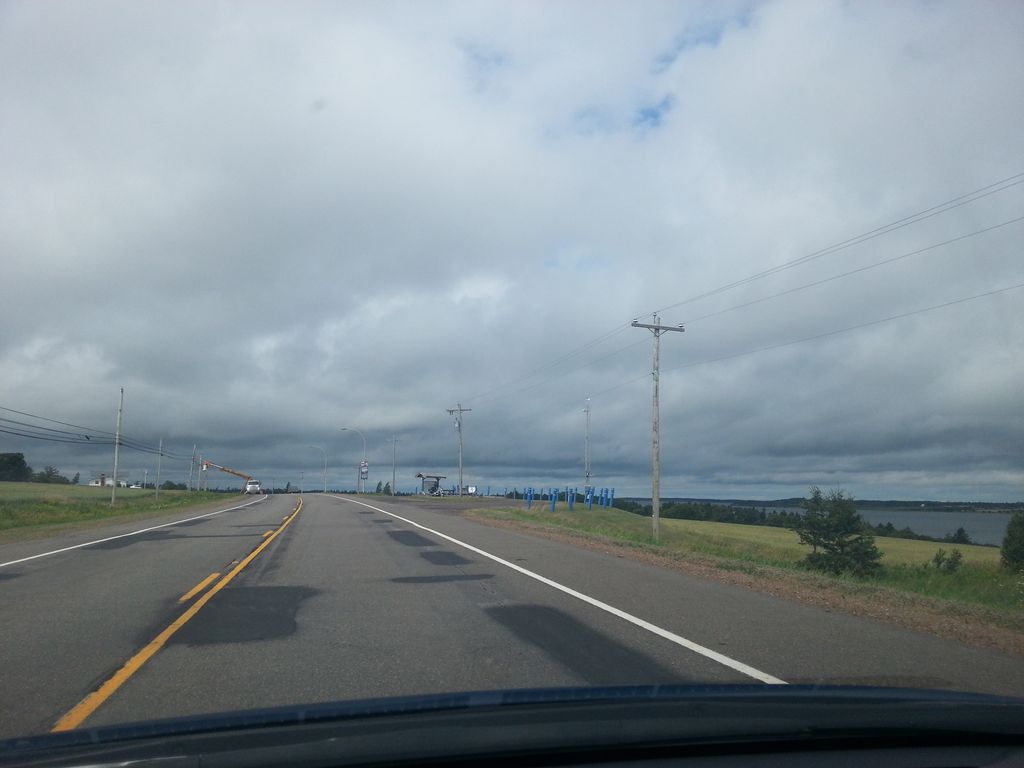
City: charlottetown